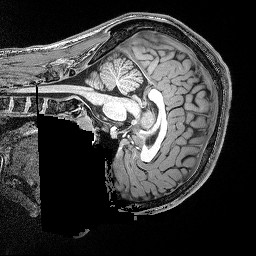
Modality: T1w
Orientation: sagittal
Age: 20
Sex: male